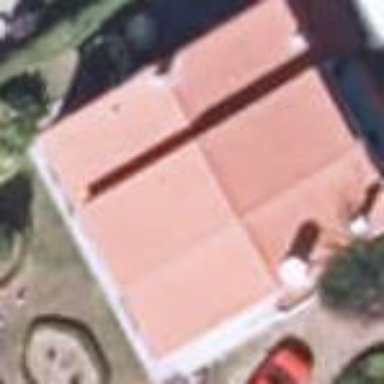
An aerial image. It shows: Simple house.